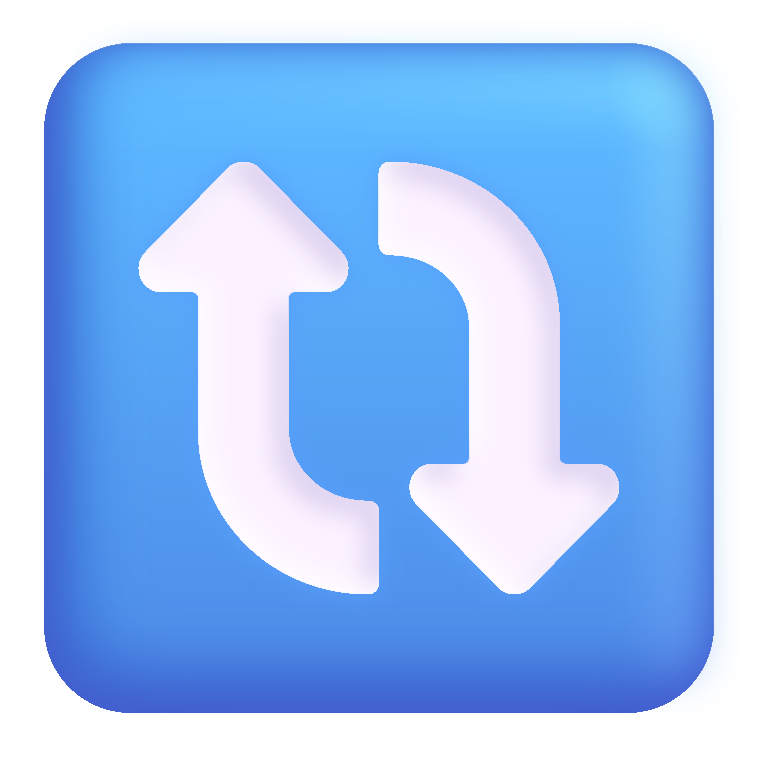
clockwise vertical arrows color